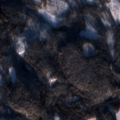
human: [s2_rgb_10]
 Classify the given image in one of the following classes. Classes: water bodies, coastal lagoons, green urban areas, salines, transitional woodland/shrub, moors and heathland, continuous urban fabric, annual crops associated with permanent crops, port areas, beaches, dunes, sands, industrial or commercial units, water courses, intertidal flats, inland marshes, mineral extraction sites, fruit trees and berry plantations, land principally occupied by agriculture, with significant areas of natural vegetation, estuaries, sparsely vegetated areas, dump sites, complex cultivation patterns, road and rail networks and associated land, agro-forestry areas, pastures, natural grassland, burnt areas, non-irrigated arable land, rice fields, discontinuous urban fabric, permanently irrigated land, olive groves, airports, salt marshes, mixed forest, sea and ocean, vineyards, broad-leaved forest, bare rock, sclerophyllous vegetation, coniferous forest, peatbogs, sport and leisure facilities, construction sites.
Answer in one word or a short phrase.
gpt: coniferous forest, mixed forest, transitional woodland/shrub, water bodies